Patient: sex M, age 61
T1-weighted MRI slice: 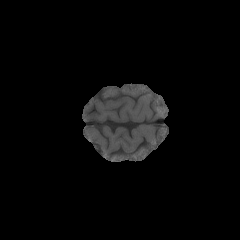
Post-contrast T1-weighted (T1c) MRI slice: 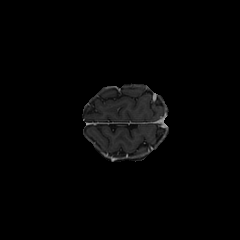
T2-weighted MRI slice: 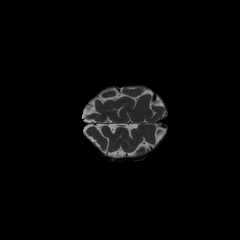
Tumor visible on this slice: no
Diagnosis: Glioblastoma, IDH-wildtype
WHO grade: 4